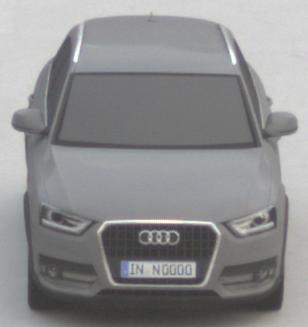
Make: Audi
Model: Q3 1.4 TFSI
Detailed model: Q3 (8U)
Model produced from: 2013/07
Model produced until: 2014/10
Doors: 5
Color: gray
Road condition: dry road
Daytime: sunrise or sunset
Contrast: low contrast